Question: is all in the title :
I create a java client , that sends a message to server when I click a button , several client can connect in same time,here is my source code:
the client:
'''
private void simulerMessageActionPerformed(java.awt.event.ActionEvent evt) {
try {
log.append("wait for connexion..
");
socket=new Socket(ip.getText(),Integer.parseInt(port.getText()));
log.append("Connexion to the server ok");
BufferedReader in = new BufferedReader( new InputStreamReader(socket.getInputStream()) ); ligne.
PrintWriter out = new PrintWriter( new BufferedWriter( new OutputStreamWriter(socket.getOutputStream())), true);
String str = "test1";
log.append("
"+str+"
");
out.println(str);
in.close();
out.close();
socket.close();
} catch (UnknownHostException ex) {
Logger.getLogger(Simulator.class.getName()).log(Level.SEVERE, null, ex);
} catch (IOException ex) {
Logger.getLogger(Simulator.class.getName()).log(Level.SEVERE, null, ex);
}
}
'''
the server :
'''
private void demarreActionPerformed(java.awt.event.ActionEvent evt) {
sw=new SwingWorker<String,Void> (){
protected String doInBackground() throws Exception {
try {
server = new ServerSocket(Integer.parseInt(port.getText()));
} catch (IOException ex) {
return "already in use";
}
String str1="waiting for connexion";
String str2="Connexion ok";
log.append(str1+"
");
PrintWriter out=null;
BufferedReader in=null;
Socket socClient=null;
while(ecoute){
try{
socClient = server.accept();
}catch(java.net.SocketException e){
return "[user] Server Stoped";
}
log.append(str2+"
");
in = new BufferedReader(
new InputStreamReader(socClient.getInputStream())
);
out = new PrintWriter(
new BufferedWriter(
new OutputStreamWriter(socClient.getOutputStream())),
true);
String str = in.readLine();
log.append(str+"
");
}
return "fatal error";
}
protected void done(){
String m="";
try {
m=get();
} catch (InterruptedException ex) {
Logger.getLogger(Server.class.getName()).log(Level.SEVERE, null, ex);
} catch (ExecutionException ex) {
Logger.getLogger(Server.class.getName()).log(Level.SEVERE, null, ex);
}
log.append(m+"
");
}
};
sw.execute();
}
'''
Currently my server contains a small error when I send a message it works, but after that all the received messages are null...see :

I think the problem comes from that I did not create a thread after 'socClient = server.accept();' in server ?
if it's the case what would be best ?:
- -
else what is the solution to overcome this problem ?
Thanks ^^.
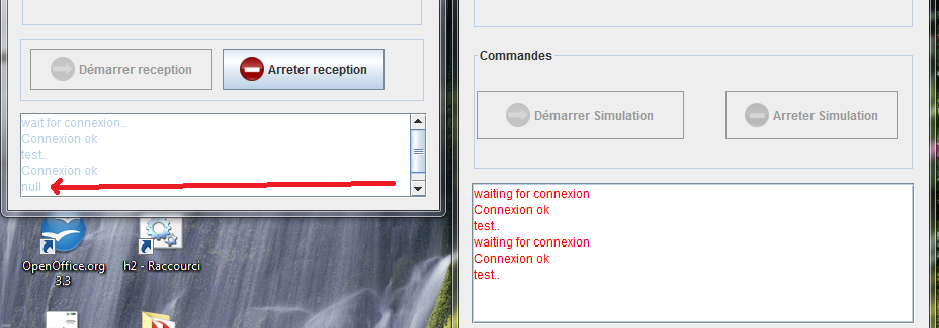
Answer: You probably shouldn't use a SwingWorker in this case. You should have the background processing thread call SwingUtilities.invokeLater() when it's ready to update the GUI. Typically SwingWorker is for things initiated by GUI events, like clicking a button or menu item so that the GUI will not hang and you can get updates into the GUI over time. The important piece is making sure your GUI updates are done on the EDT, and SwingUtilities.invokeLater() will handle that. As alternatives to a basic Thread/Runnable, take a look at Future, Callable, and Executors too, that might give you some ideas how to structure this. SwingWorker uses them internally.